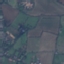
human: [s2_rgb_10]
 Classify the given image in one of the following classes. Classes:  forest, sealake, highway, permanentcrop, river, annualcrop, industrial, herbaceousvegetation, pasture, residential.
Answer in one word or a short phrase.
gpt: Pasture